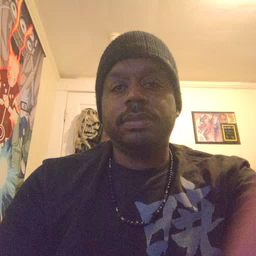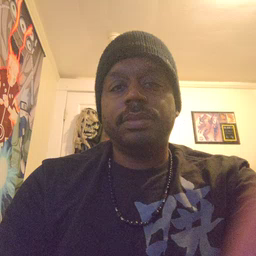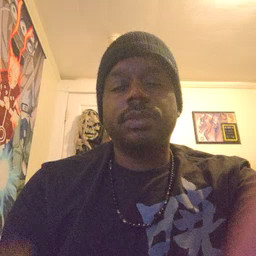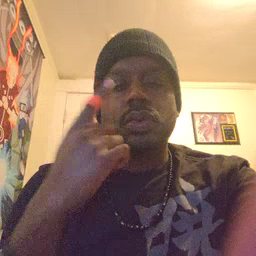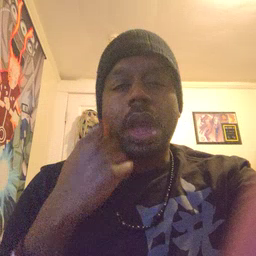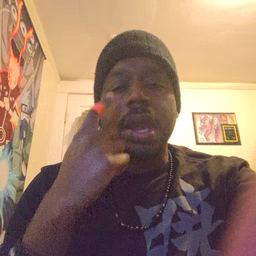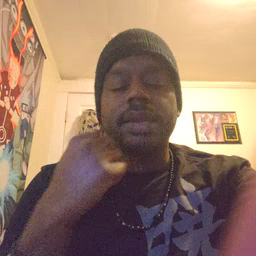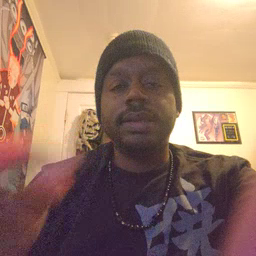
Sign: cry